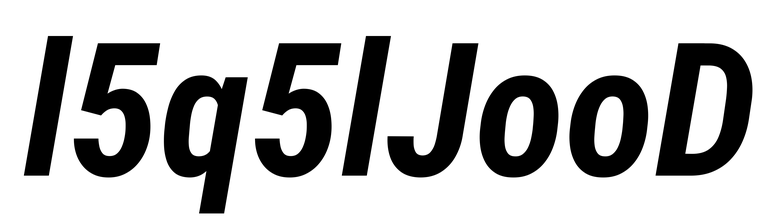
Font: Roboto-Italic_Condensed_Bold_Italic